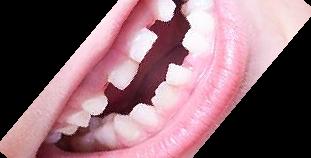
Condition: hypodontia